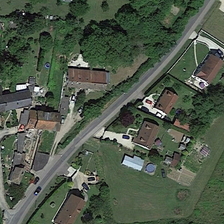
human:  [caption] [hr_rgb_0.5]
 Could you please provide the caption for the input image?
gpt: many buildings and green trees are in a medium residential area .

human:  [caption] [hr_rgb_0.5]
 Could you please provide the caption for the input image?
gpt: many buildings and green trees are in a medium residential area .

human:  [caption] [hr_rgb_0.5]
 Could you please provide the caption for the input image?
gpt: many buildings and green trees are in a medium residential area .

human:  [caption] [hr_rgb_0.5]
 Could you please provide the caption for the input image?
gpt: many buildings and green trees are in a medium residential area .

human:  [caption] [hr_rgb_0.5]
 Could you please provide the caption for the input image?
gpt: many buildings and green trees are in a medium residential area .